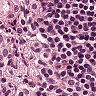
Metastatic tissue present: no